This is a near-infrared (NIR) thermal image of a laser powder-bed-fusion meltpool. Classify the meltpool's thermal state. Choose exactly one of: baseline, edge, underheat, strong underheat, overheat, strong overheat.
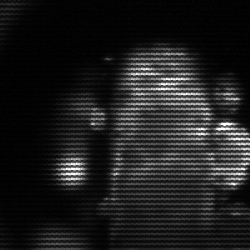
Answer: strong underheat